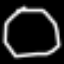
Label: octagon